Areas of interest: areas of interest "Park and greenspace"
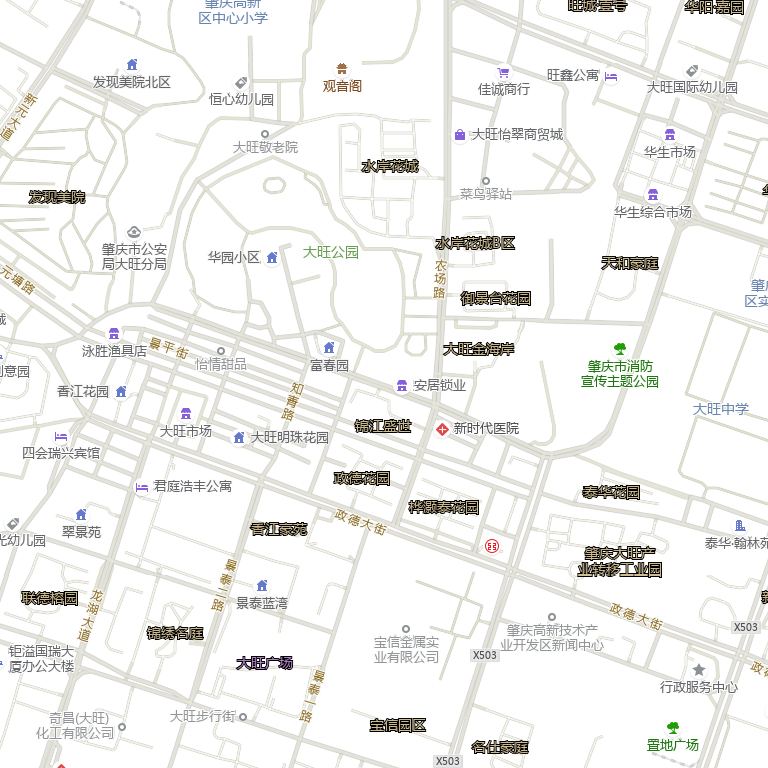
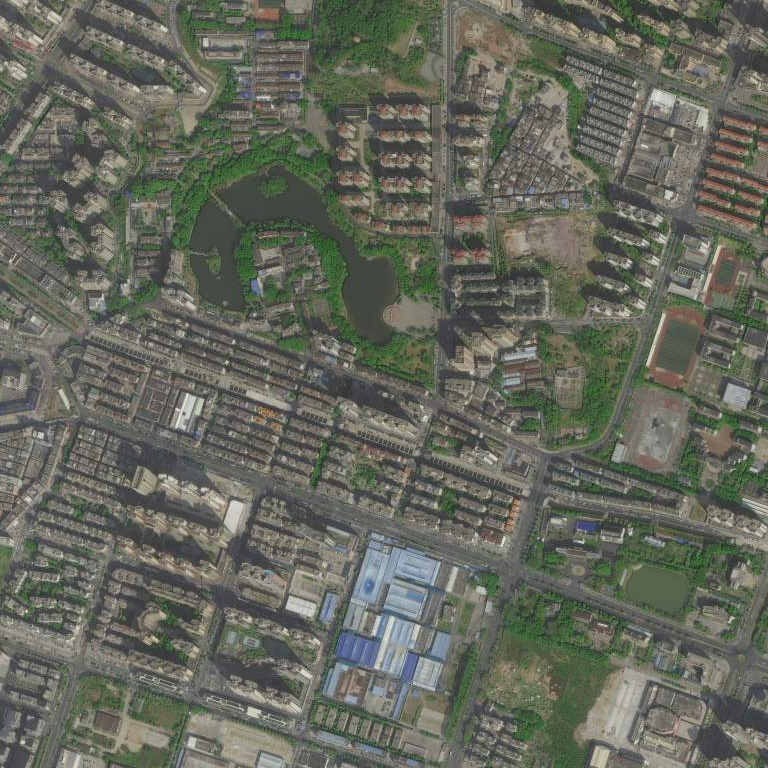